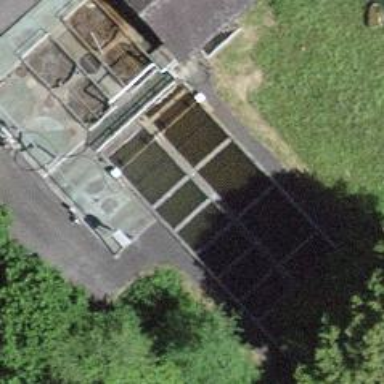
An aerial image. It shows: Body of wastewater.